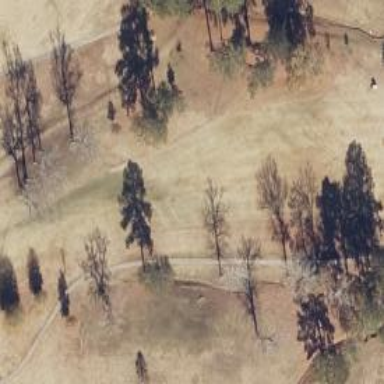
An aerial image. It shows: Golf fairway surrounded by grass.